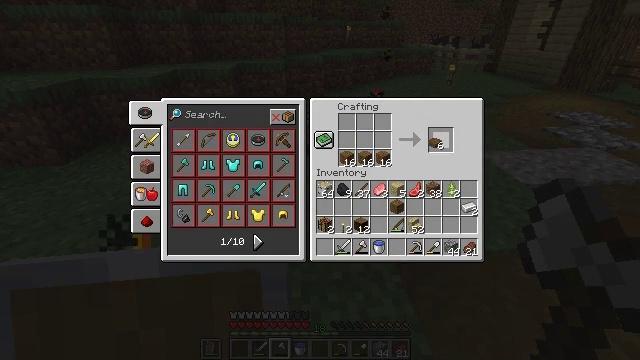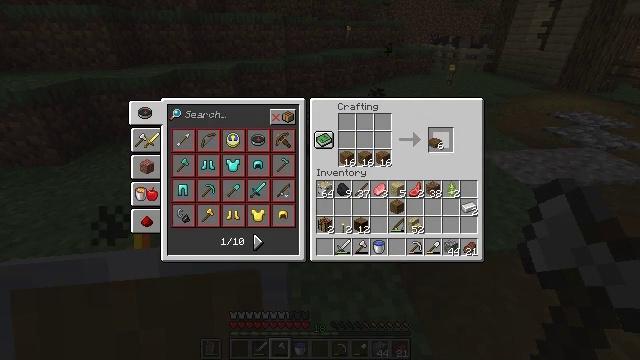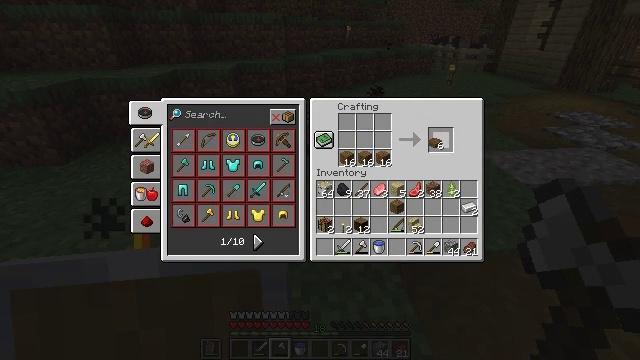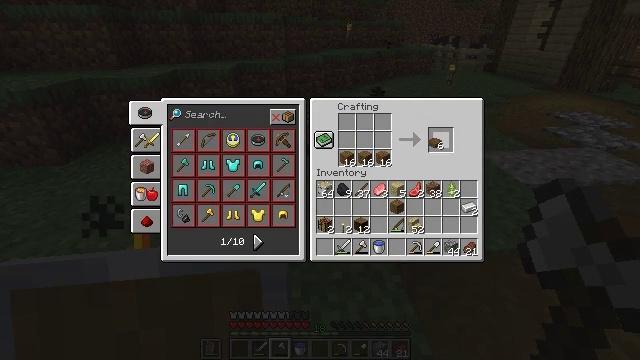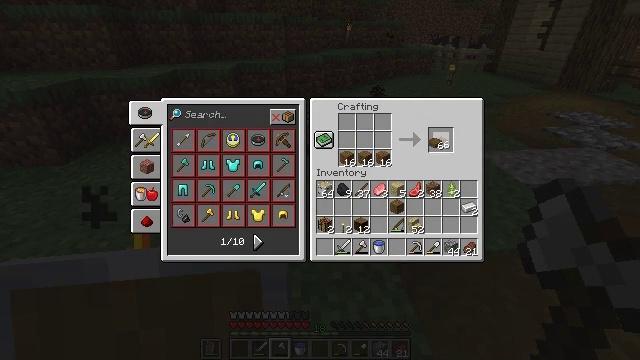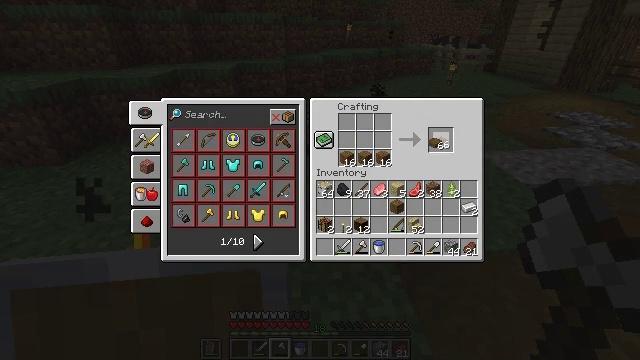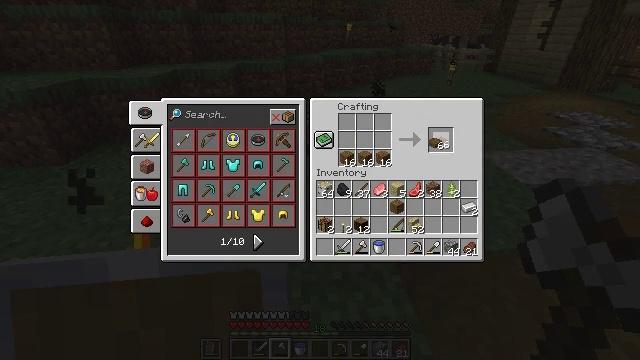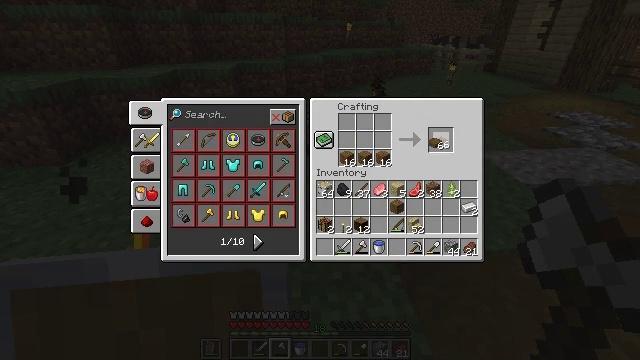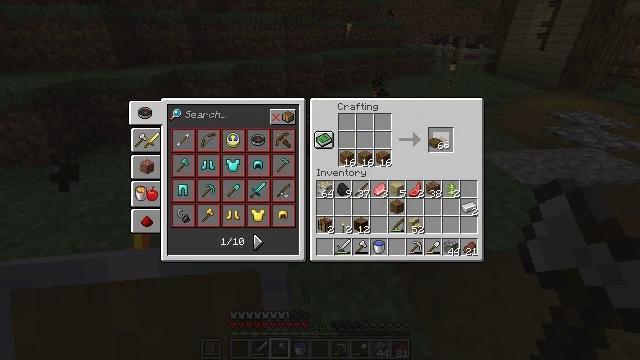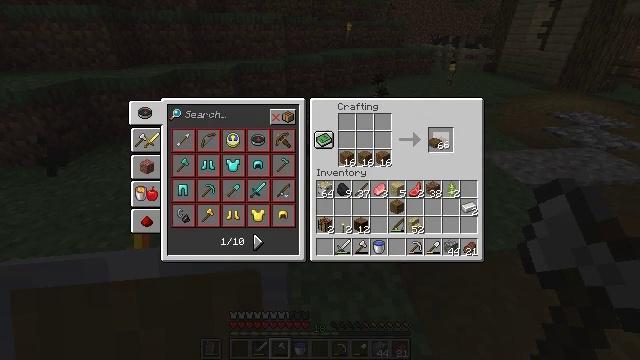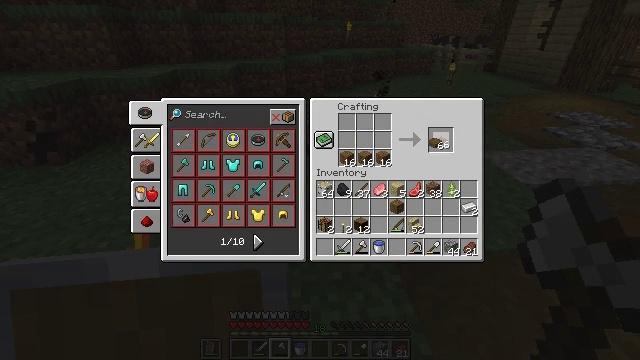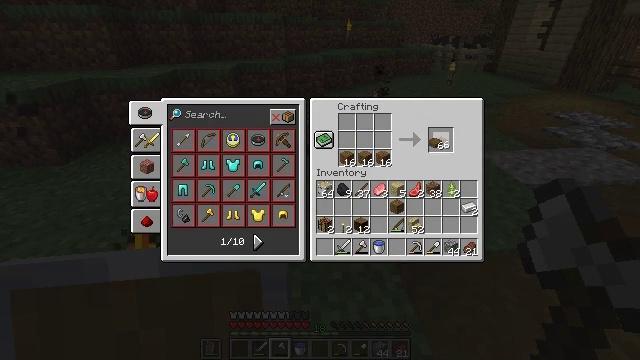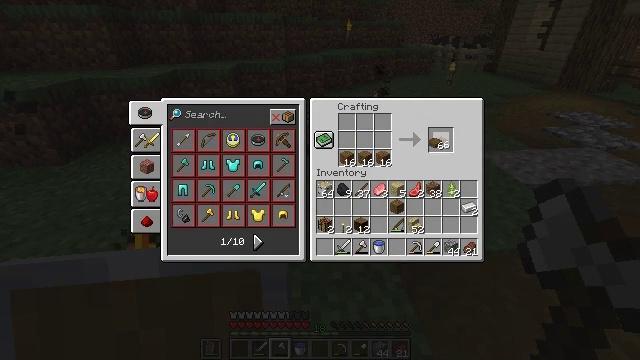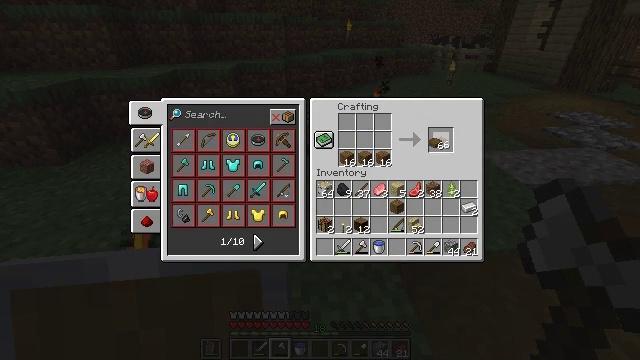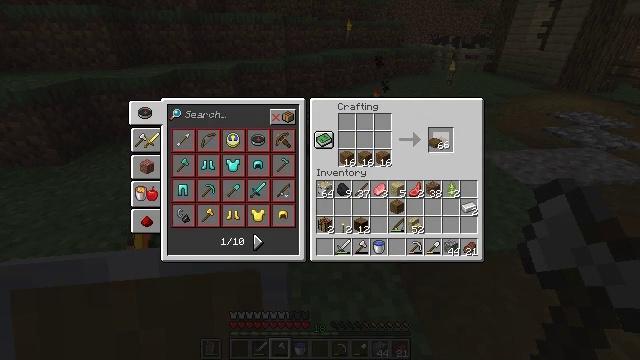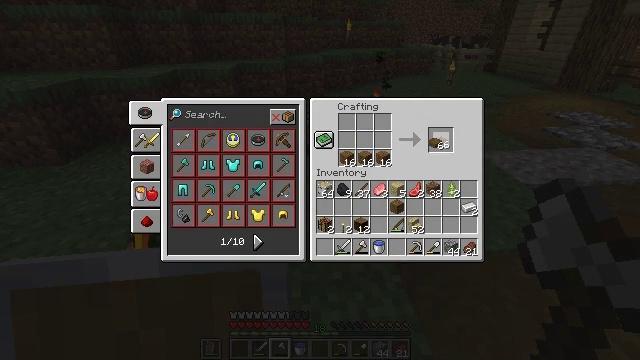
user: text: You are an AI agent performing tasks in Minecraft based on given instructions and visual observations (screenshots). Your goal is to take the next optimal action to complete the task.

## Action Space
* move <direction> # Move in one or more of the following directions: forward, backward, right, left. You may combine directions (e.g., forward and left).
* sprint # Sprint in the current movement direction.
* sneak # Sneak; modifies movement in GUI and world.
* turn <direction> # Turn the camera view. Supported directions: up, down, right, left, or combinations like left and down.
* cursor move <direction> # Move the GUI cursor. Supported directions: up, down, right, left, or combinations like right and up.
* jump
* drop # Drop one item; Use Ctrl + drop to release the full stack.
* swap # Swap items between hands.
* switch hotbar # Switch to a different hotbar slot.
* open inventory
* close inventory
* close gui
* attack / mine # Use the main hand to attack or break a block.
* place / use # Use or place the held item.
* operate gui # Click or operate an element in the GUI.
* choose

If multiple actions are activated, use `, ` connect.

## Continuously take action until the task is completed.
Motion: motion action
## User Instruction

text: Use spruce planks to craft a spruce slab.
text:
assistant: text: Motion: operate gui
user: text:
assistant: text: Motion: operate gui
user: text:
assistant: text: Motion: operate gui
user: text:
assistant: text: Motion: operate gui
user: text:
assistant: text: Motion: operate gui
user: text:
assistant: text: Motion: operate gui
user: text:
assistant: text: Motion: operate gui
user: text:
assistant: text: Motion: operate gui
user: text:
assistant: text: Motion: operate gui
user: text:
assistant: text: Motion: operate gui
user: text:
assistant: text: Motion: operate gui
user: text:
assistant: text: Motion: operate gui
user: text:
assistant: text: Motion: no_op
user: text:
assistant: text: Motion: operate gui
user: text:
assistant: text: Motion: operate gui
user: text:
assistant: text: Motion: no_op
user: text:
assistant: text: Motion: operate gui
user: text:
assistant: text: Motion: operate gui
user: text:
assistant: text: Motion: no_op
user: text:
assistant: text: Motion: operate gui
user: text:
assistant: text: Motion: operate gui
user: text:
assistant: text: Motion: operate gui
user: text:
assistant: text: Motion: operate gui
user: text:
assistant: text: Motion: operate gui
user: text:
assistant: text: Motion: no_op
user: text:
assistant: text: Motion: operate gui
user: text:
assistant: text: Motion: operate gui
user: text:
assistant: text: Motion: operate gui
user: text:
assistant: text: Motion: operate gui
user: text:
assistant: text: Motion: operate gui